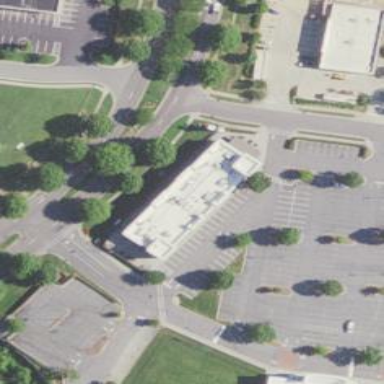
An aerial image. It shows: Retail building.